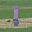
Label: 1